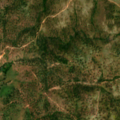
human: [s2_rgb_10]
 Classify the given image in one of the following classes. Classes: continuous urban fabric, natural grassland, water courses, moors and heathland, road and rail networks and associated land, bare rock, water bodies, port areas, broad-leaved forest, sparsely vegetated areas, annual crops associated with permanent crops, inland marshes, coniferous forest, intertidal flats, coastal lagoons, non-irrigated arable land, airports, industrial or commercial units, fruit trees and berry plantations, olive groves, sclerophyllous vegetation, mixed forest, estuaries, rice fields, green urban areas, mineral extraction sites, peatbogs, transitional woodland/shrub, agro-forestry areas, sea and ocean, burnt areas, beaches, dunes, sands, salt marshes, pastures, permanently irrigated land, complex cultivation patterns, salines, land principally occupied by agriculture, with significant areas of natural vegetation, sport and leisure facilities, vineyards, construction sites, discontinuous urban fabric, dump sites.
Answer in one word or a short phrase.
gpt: continuous urban fabric